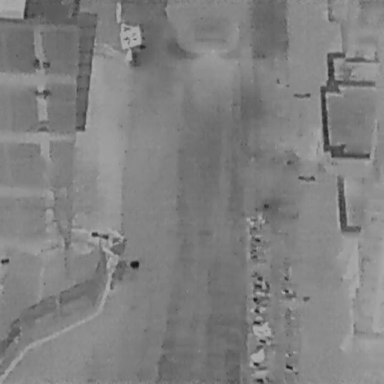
There are 11 Bicycles in the infrared image.